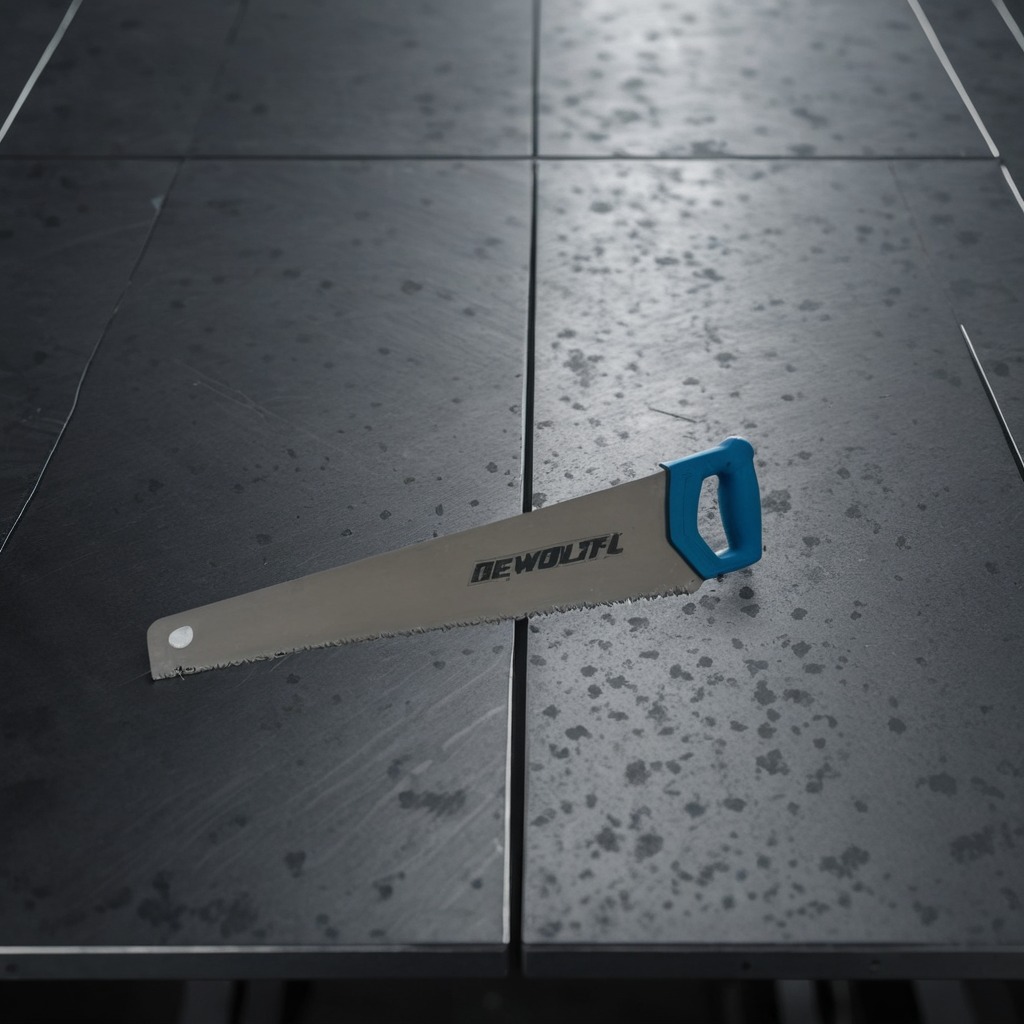
A handheld metal saw is lying on the cold steel table in a mining workshop.